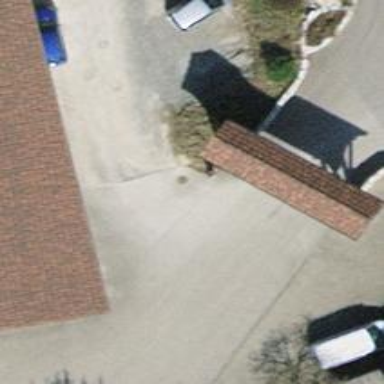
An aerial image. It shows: View of roof of building.